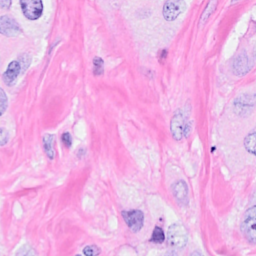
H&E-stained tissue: Breast